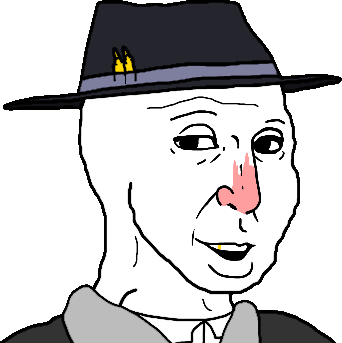
Label: 5_Groomer